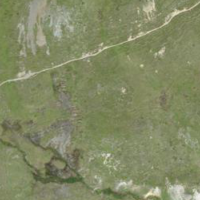
EUNIS habitat code: 26
Species observed at this site:
Marmota marmota